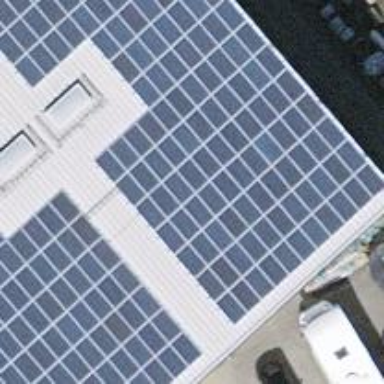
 consisting of solar photovoltaic panels."